【题型】填空题　【知识点】解析几何　【难度】medium
在直角坐标平面$xOy$中，已知两定点$F_1(-2,0)$与$F_2(2,0)$，$F_1,F_2$到直线$l$的距离之差的绝对值等于$2\sqrt{2}$，则平面上不在任何一条直线$l$上的点组成的图形面积是\underline{\quad\quad}.
【解答】
\vspace{0.5em}
\noindent \textbf{【答案】} $4+\pi$

\vspace{0.5em}
\noindent \textbf{【详解】} \textcircled{1} $F_1,F_2$位于直线$l$的同侧，如左图所示，$|F_1F_2|=4$，正方形$AF_1BF_2$边长为$2\sqrt{2}$，
\noindent 直线$l$是与正方形$AF_1BF_2$的边平行的直线，
\noindent $F_1,F_2$到直线$l$的距离之差的绝对值为$|F_2H|-|F_1G|=|F_2A|=2\sqrt{2}$，
\noindent 即正方形$AF_1BF_2$外与正方形各边平行的直线均符合题意;

\noindent \textcircled{2} $F_1,F_2$位于直线$l$的异侧，如右图所示，$\overset{\frown}{CD}$和$\overset{\frown}{EF}$是半径为$\sqrt{2}$的圆$O$上的两段弧，
\noindent 其中$C(-1,-1),D(-1,1),E(1,1),F(1,-1)$，
\noindent 直线$l$是$\overset{\frown}{CD}$或$\overset{\frown}{EF}$的切线，$F_1,F_2$到直线$l$的距离之差绝对值为$|F_2M|-|F_1N|=|F_2M|-|F_2P|=|MP|=2\sqrt{2}$，
\noindent 即$\overset{\frown}{CD}$或$\overset{\frown}{EF}$的切线均符合题意.

\noindent $\therefore$ 不在任何一条直线$l$上的点组成的图形如下图阴影所示，
\noindent 其面积$S=2(\sqrt{2})^2+\dfrac{\pi(\sqrt{2})^2}{2}=4+\pi$.

\noindent 故答案为：$4+\pi$.
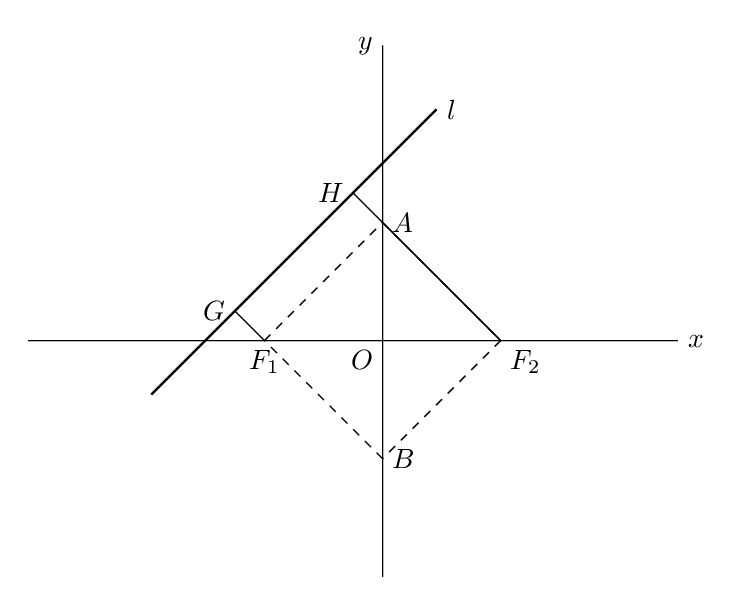
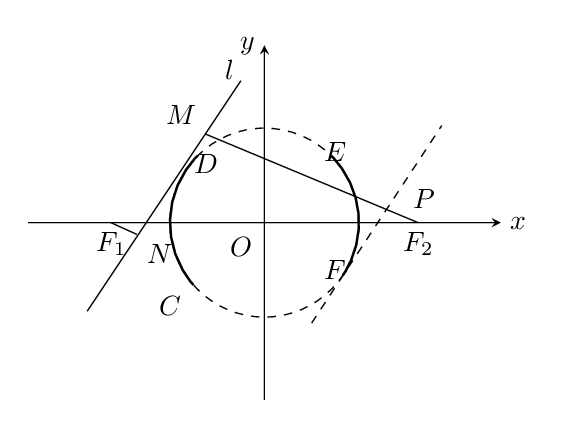
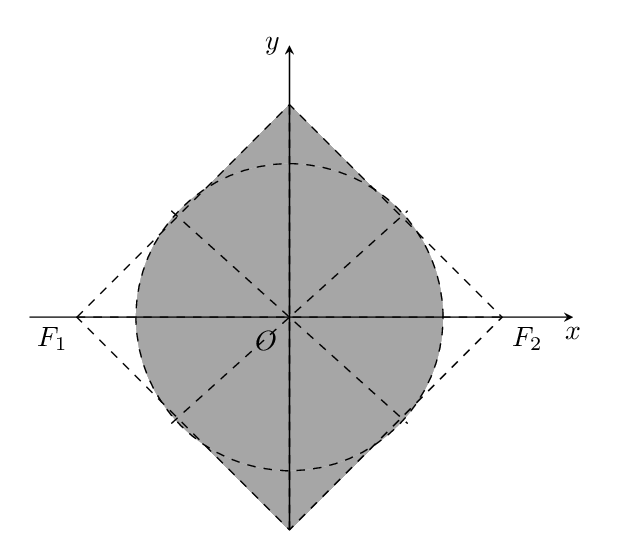